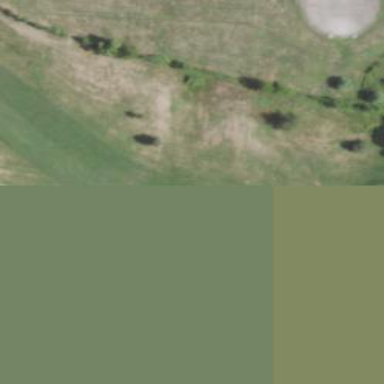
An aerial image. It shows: Golf fairway surrounded by grass.